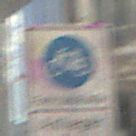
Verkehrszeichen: BeginnFahrradstrasse
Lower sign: PersonengruppenFrei1
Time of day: MorningAfternoon
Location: Outdoor (Urban)
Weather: PartlyCloudy
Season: NotSpecified
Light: Natural